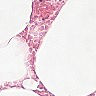
Metastatic tissue present: no